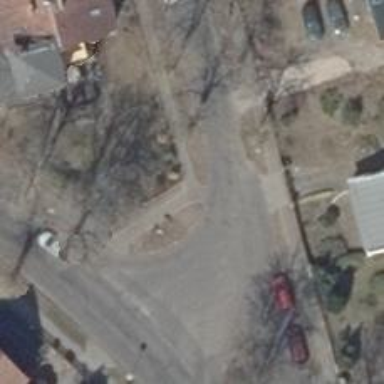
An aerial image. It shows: Sidewalk along the footway.